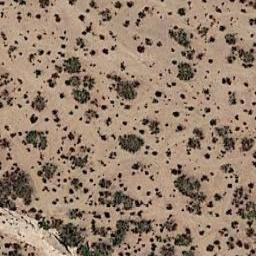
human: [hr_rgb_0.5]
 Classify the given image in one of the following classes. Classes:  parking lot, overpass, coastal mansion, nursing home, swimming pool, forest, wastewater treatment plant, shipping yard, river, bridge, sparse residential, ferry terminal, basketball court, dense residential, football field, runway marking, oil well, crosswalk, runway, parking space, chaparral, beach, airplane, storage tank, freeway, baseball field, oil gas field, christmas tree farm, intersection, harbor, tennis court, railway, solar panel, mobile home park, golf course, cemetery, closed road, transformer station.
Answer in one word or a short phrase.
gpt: chaparral